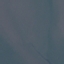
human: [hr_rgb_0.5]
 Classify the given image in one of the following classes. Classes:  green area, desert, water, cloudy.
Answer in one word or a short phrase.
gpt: water